Question: I merged a couple of devel commits into the master branch of my repo just to find out that GitAhead screwed up the master at some point.
Now I tried various methods described on SO in order to undo these commits (there is no other commit than merges on master). This way master was indeed reset to an earlier version.
However, I still have the full merge history in headless branches (the grey path on the image):

I tried to revert, reset, etc the branch without success alas!
How can I fully delete the commits (c518859ce4, 7574f10f68)?
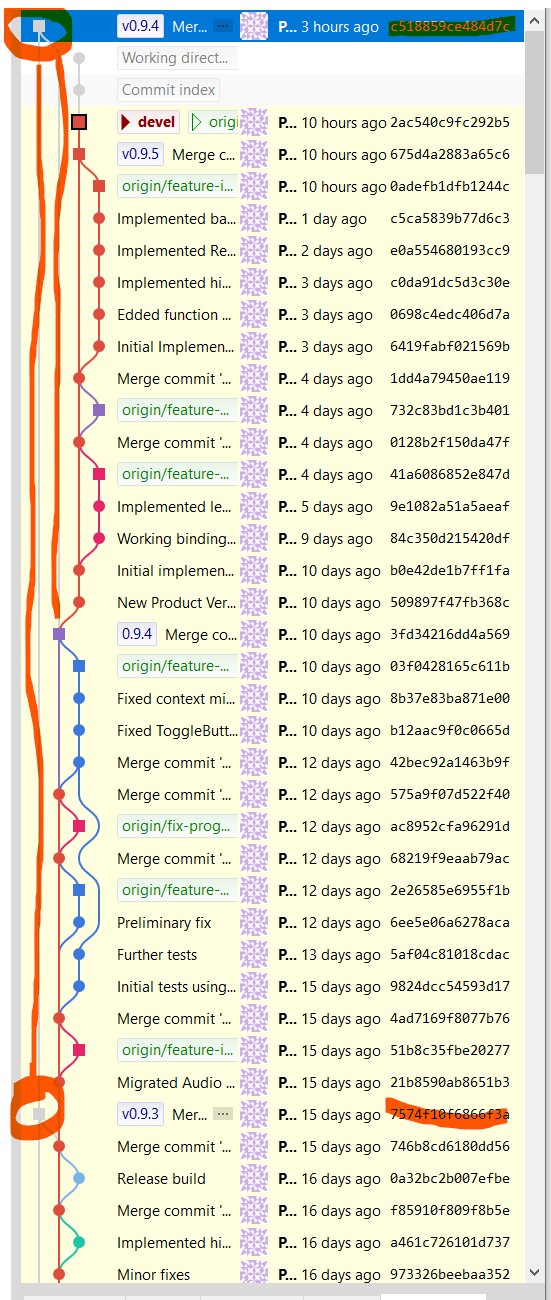
Answer: The problem is the tag on the first commit. It is keeping the ghost commits alive.
Get rid of the tag and checkout your reset master (which I presume is somewhere further down the chart). Your history will then look correct.